Question: I am writing an app using jQuery mobile, and I am trying to list some items with 'listview'. I have two lists I want to display, and I decided to use two separate 'listview' for the sake of easy manipulating.
'''
<ul data-role="listview">
<li></li>
...
</ul>
<ul data-role="listview">
<li></li>
...
</ul>
'''
Everything is going well with this structure, however I noticed that the two lists actually overlapped each other over a small area.

> The texts "State and Tremont" and "Favorites" are too close to each other.
I tried adding a '<br>' and also '<hr>' but no use.
Any ideas?
Recreating the issue: <URL>
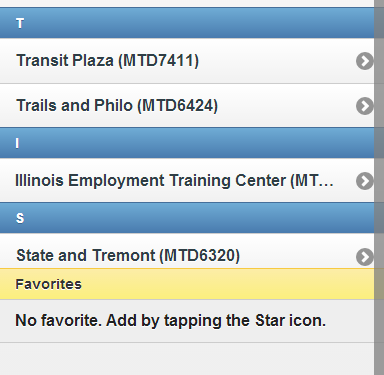
Answer: The list is wrapped in a div with '.ui-content' class which has a -15px margin in the default css of jquery mobile and can be fixed by adding a css rule to overwrite the unneeded rule, for the second listview.
You can also add a
'<div style="height: 30px;"></div>'
between the lists, something like this <URL>
or styling the first list with a margin bottom.
<URL>
Actually, you should use em or percentages so that it looks ok in all resolutions.